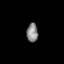
Tissue: prostate
Cell type: Fibroblasts
Senescence score: 0.7241
Nuclear area (px): 207
Mean DAPI intensity: 136.29